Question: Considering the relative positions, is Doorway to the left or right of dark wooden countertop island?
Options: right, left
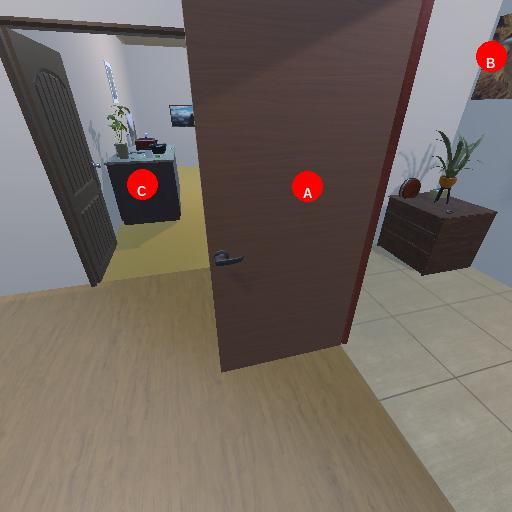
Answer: right